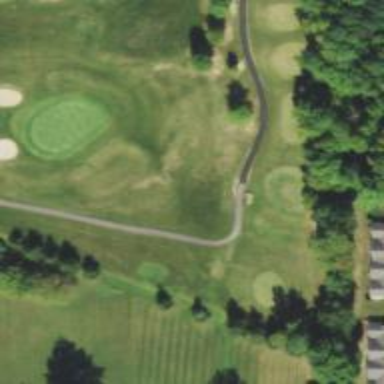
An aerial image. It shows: Path designated for golf carts.